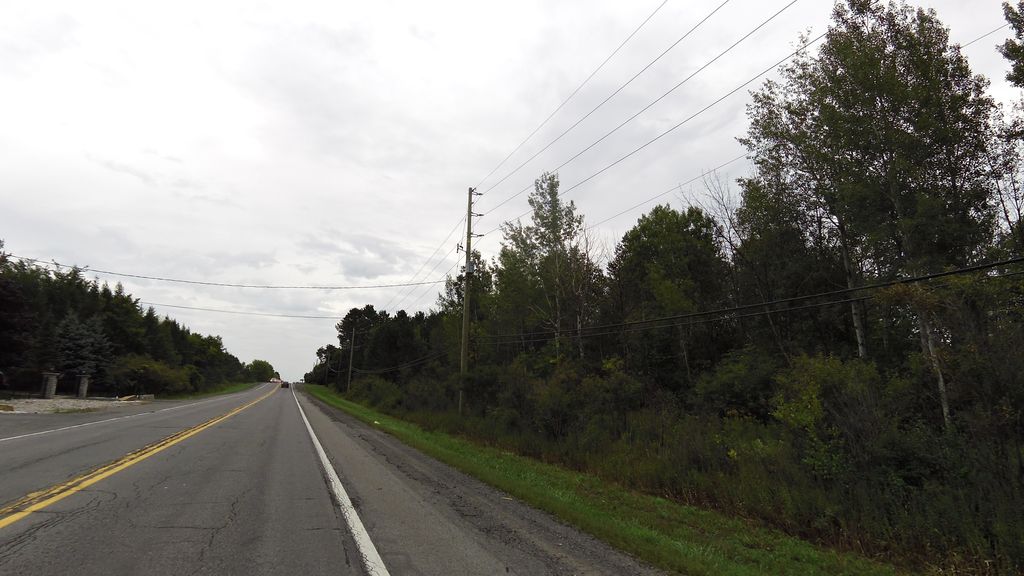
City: ottawa-gatineau